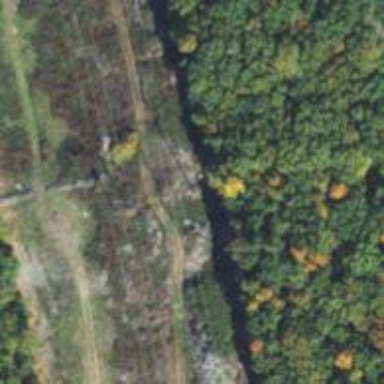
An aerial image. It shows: Natural track with grade2 surface.